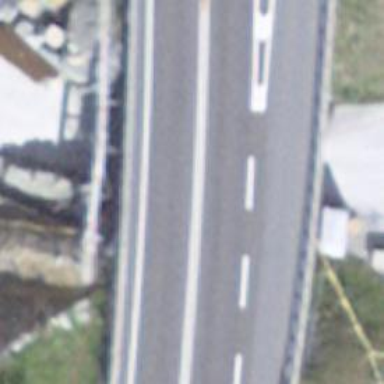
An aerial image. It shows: Asphalt motorway of trunk classification.